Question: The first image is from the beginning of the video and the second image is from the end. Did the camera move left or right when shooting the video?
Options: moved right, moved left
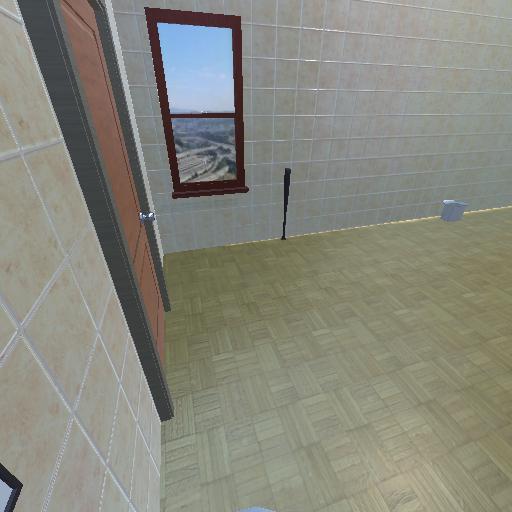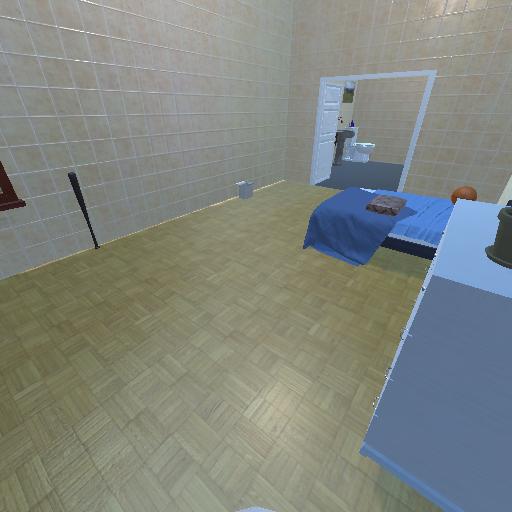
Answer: moved right